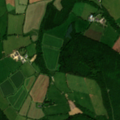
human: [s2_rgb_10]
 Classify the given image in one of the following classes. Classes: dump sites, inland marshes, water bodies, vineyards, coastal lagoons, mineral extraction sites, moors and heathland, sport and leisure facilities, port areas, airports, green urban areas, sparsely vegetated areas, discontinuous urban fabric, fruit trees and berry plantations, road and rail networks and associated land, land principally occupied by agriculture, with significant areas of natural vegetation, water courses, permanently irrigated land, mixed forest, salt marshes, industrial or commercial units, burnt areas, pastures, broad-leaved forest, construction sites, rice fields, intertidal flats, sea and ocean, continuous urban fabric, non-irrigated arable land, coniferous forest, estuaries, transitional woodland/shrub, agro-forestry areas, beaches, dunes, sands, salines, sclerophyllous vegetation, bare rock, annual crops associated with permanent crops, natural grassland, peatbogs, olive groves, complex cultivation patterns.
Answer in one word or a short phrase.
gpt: pastures, coniferous forest